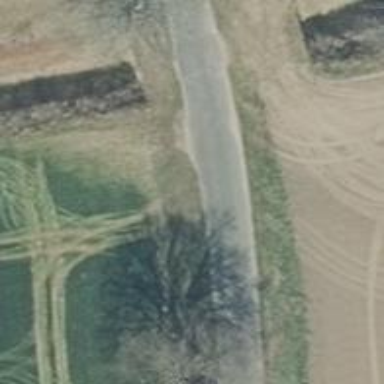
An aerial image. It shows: Unclassified road with asphalt surface.